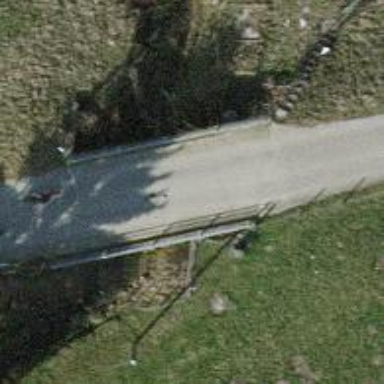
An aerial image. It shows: Bridge with fence.